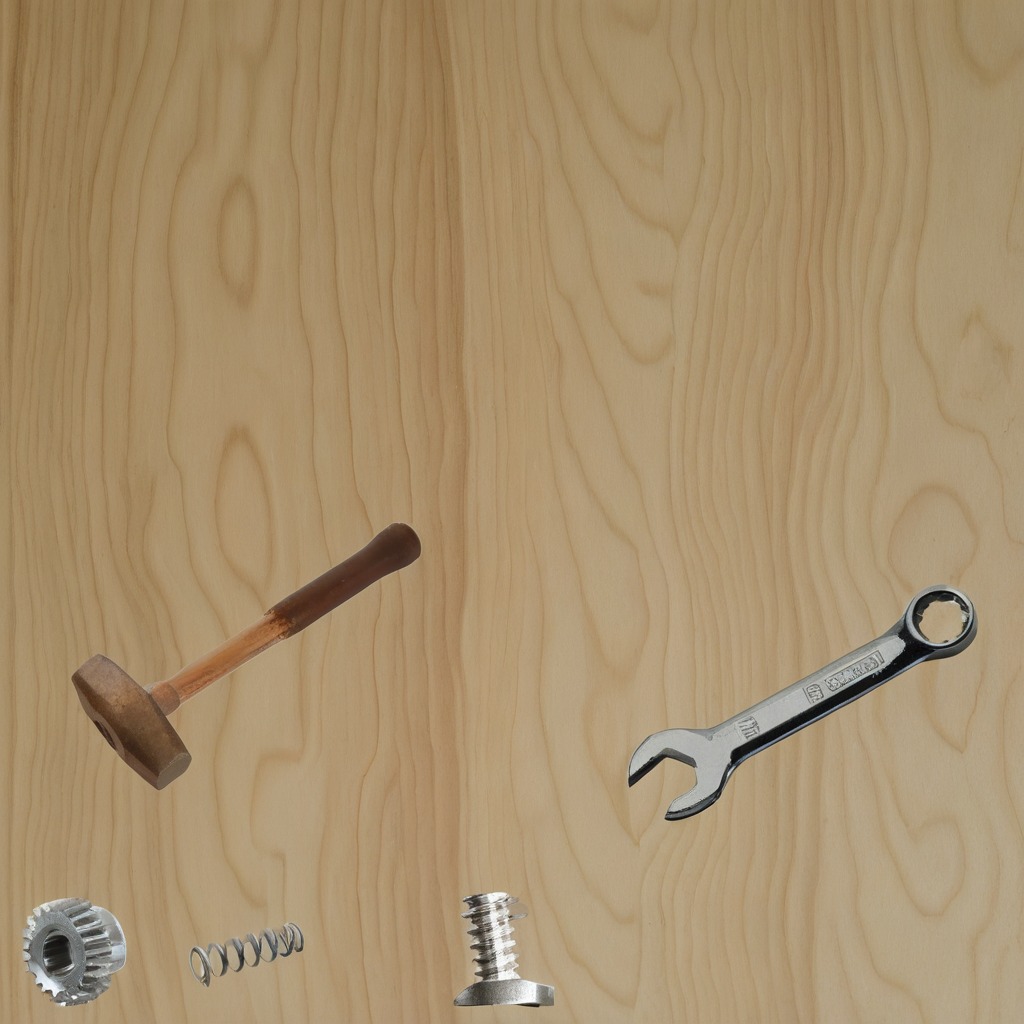
A steel gear with teeth, a hammer, a metal machine screw, a coiled metal spring, and a wrench are lying on the plywood surface in a paint workshop.